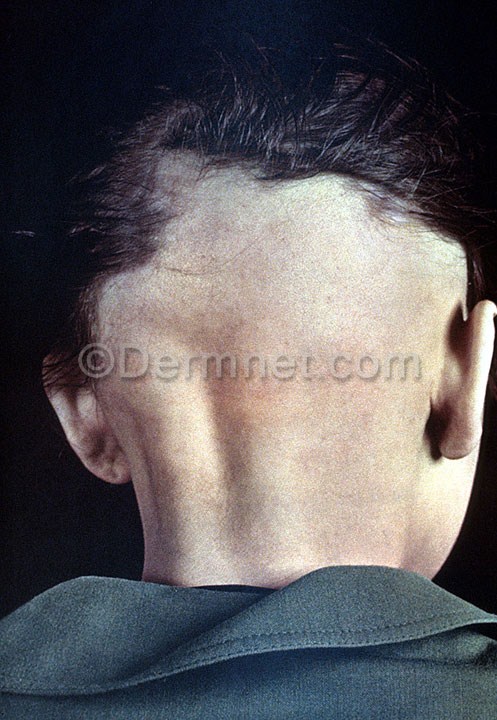
Disease: Nail Fungus and other Nail Disease